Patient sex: M
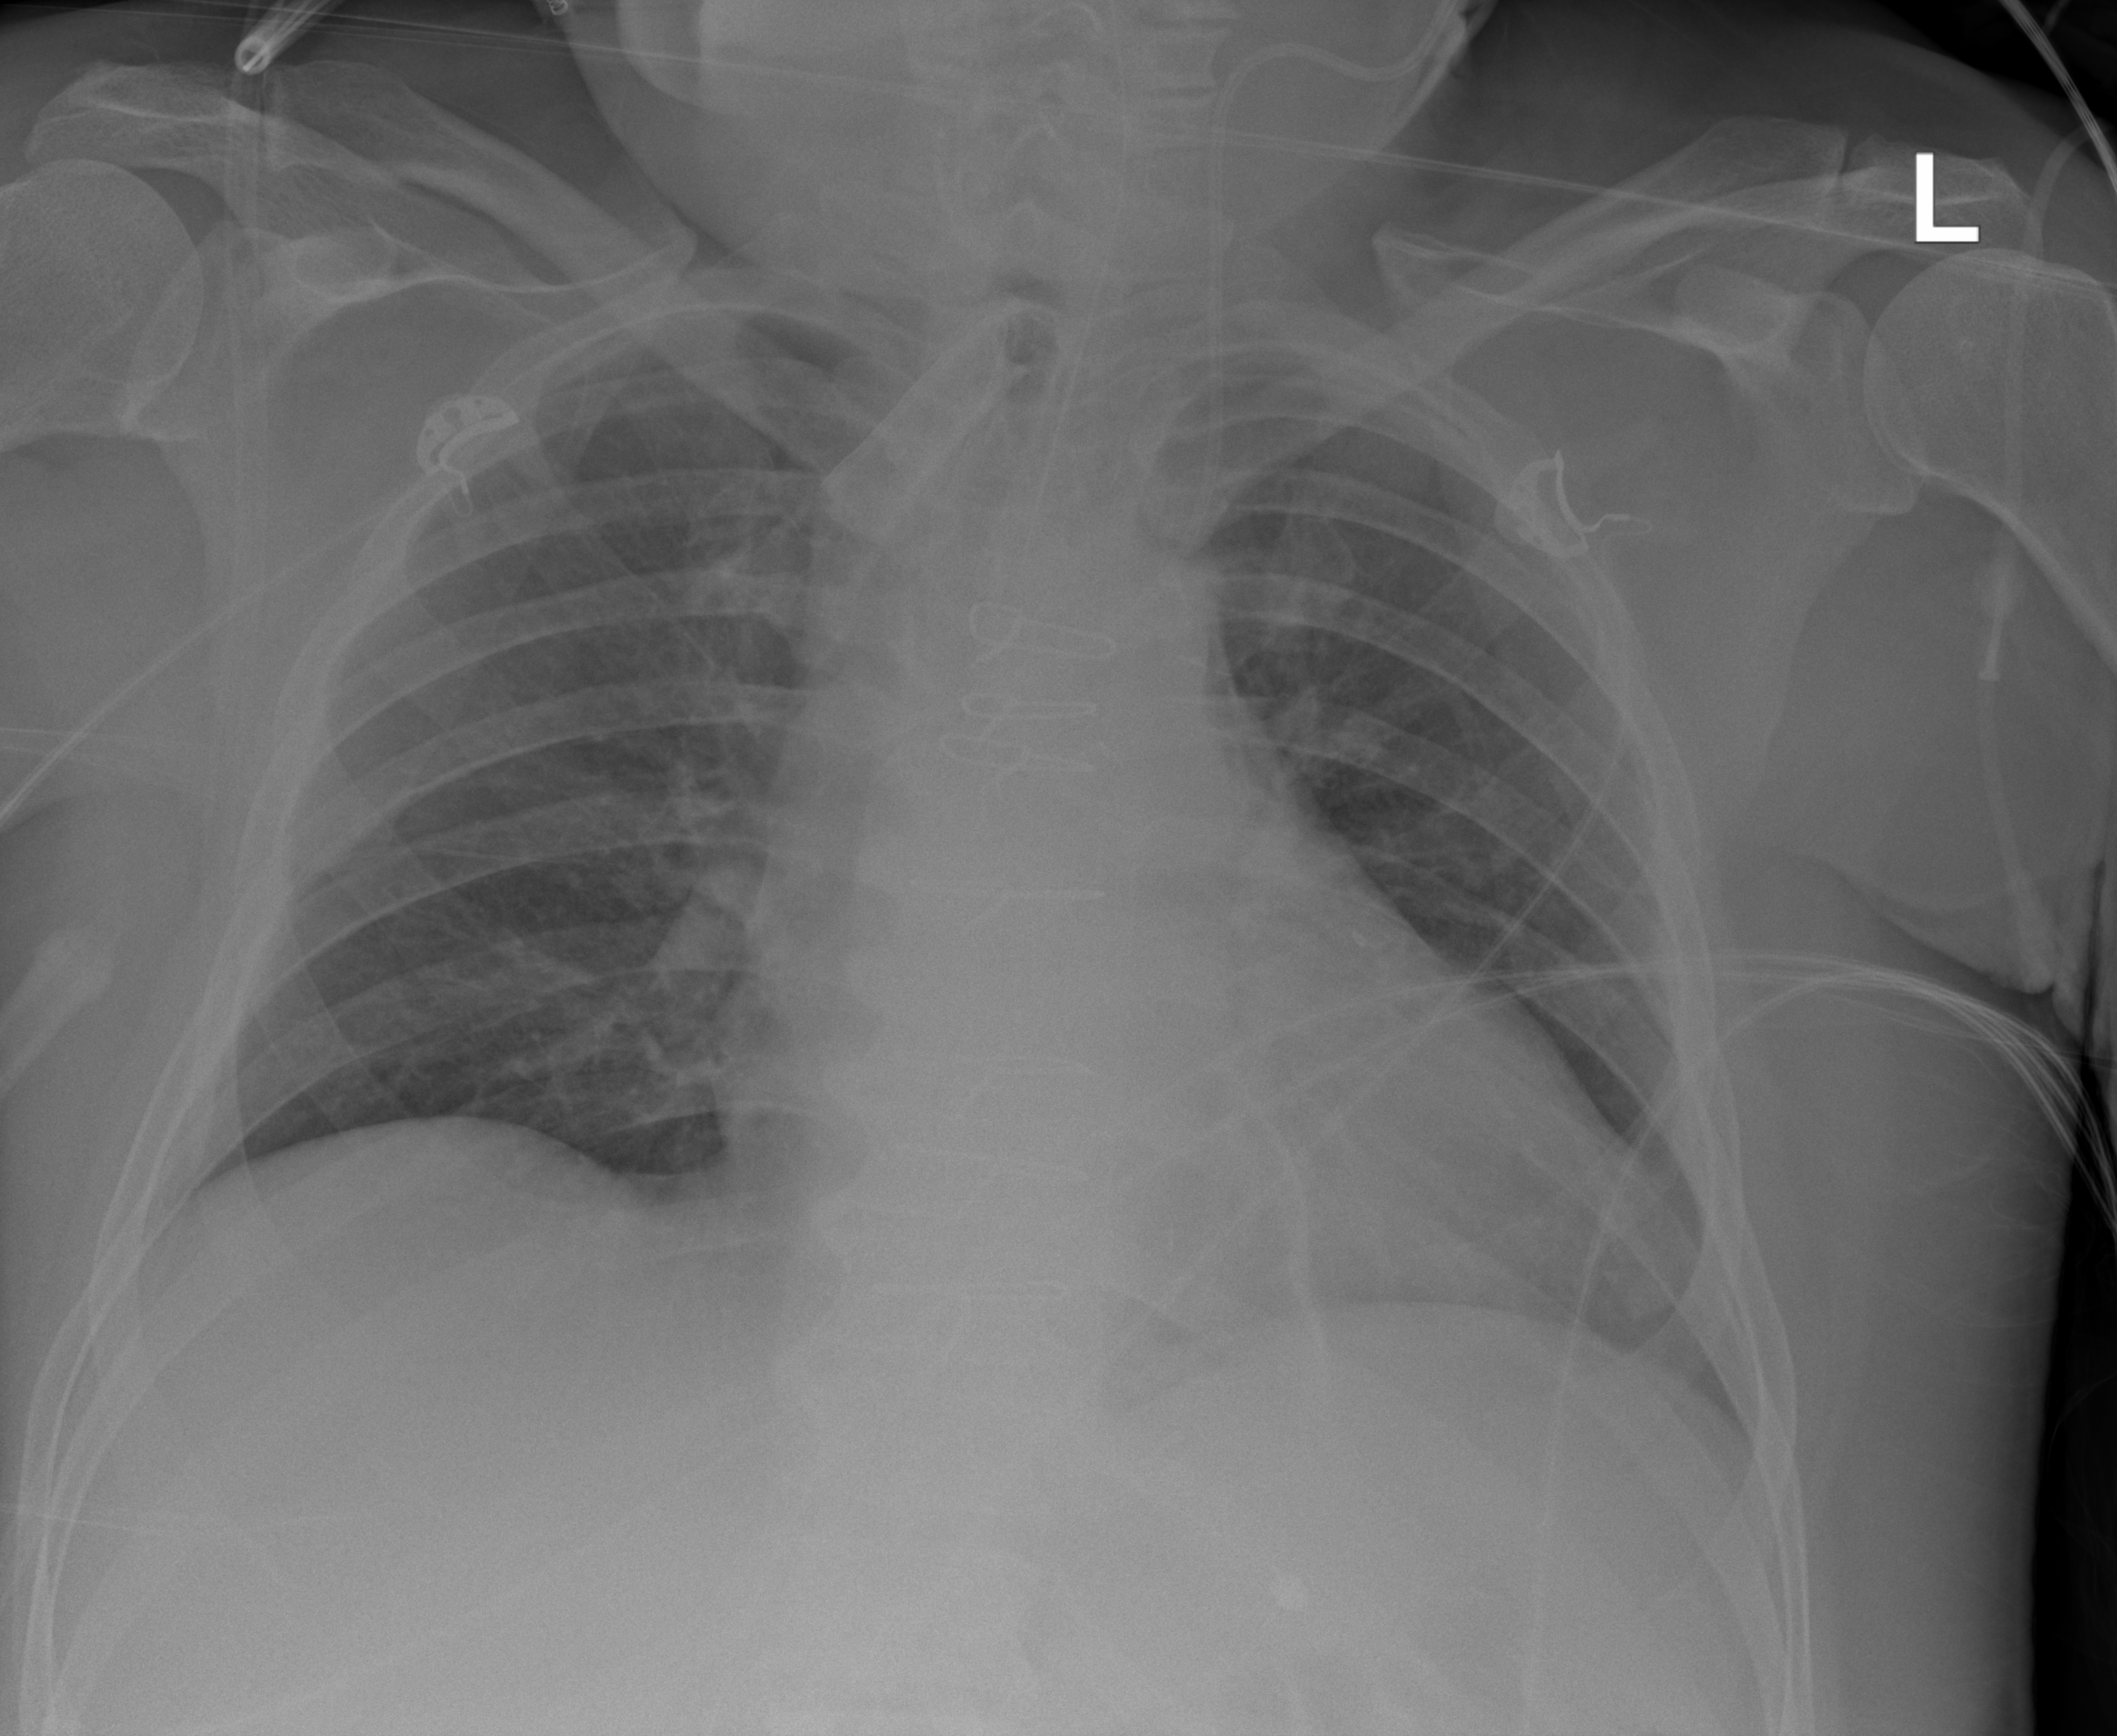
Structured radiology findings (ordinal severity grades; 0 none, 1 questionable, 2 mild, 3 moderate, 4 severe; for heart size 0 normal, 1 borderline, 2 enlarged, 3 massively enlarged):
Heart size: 2
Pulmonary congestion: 0
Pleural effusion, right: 0
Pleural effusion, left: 0
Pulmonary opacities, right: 1
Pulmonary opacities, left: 0
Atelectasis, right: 2
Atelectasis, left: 2